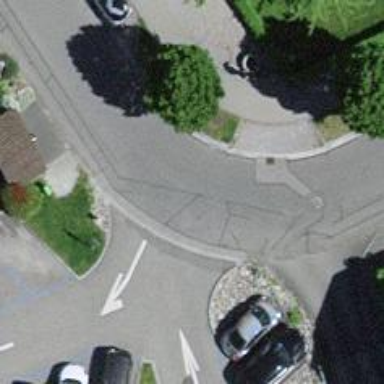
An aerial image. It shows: Parking entrance.